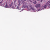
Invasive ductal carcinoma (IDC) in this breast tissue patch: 1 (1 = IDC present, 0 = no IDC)